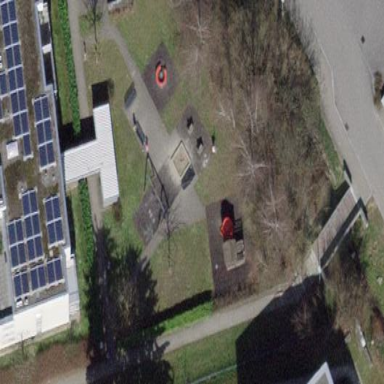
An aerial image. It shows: Playground area for leisure activities on the land.